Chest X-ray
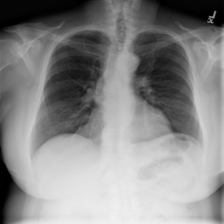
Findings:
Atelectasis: negative
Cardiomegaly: negative
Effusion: negative
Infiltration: positive
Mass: negative
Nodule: negative
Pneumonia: negative
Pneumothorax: negative
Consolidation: negative
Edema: negative
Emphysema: negative
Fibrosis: negative
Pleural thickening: negative
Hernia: negative